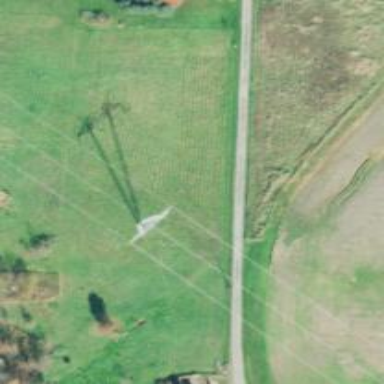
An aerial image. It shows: Lattice structure tower used for power distribution.